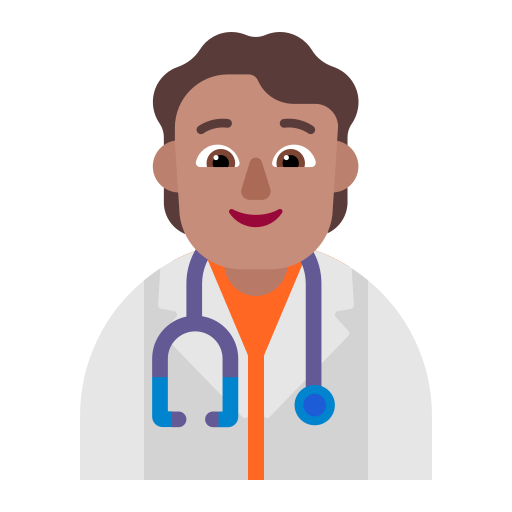
health worker flat